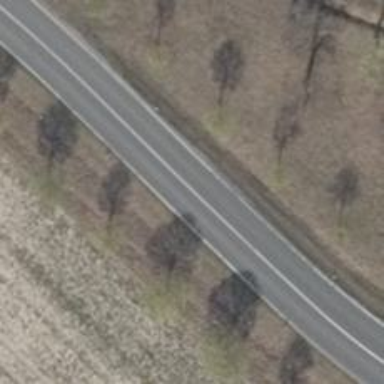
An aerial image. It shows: Secondary road with asphalt surface.